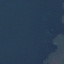
Land use / land cover: SeaLake